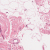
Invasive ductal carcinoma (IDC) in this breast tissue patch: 0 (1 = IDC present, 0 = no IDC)